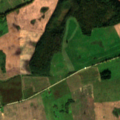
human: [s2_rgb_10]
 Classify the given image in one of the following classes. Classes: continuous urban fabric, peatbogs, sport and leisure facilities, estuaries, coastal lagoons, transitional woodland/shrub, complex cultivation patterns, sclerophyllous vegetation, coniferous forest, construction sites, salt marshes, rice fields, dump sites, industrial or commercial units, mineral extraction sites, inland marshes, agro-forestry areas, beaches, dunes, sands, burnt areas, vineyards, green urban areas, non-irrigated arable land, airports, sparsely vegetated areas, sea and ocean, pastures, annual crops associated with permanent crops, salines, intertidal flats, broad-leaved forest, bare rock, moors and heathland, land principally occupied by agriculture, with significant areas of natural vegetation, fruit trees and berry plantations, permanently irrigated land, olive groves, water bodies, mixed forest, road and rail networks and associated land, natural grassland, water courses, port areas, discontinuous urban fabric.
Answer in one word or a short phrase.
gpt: non-irrigated arable land, pastures, mixed forest